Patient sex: M
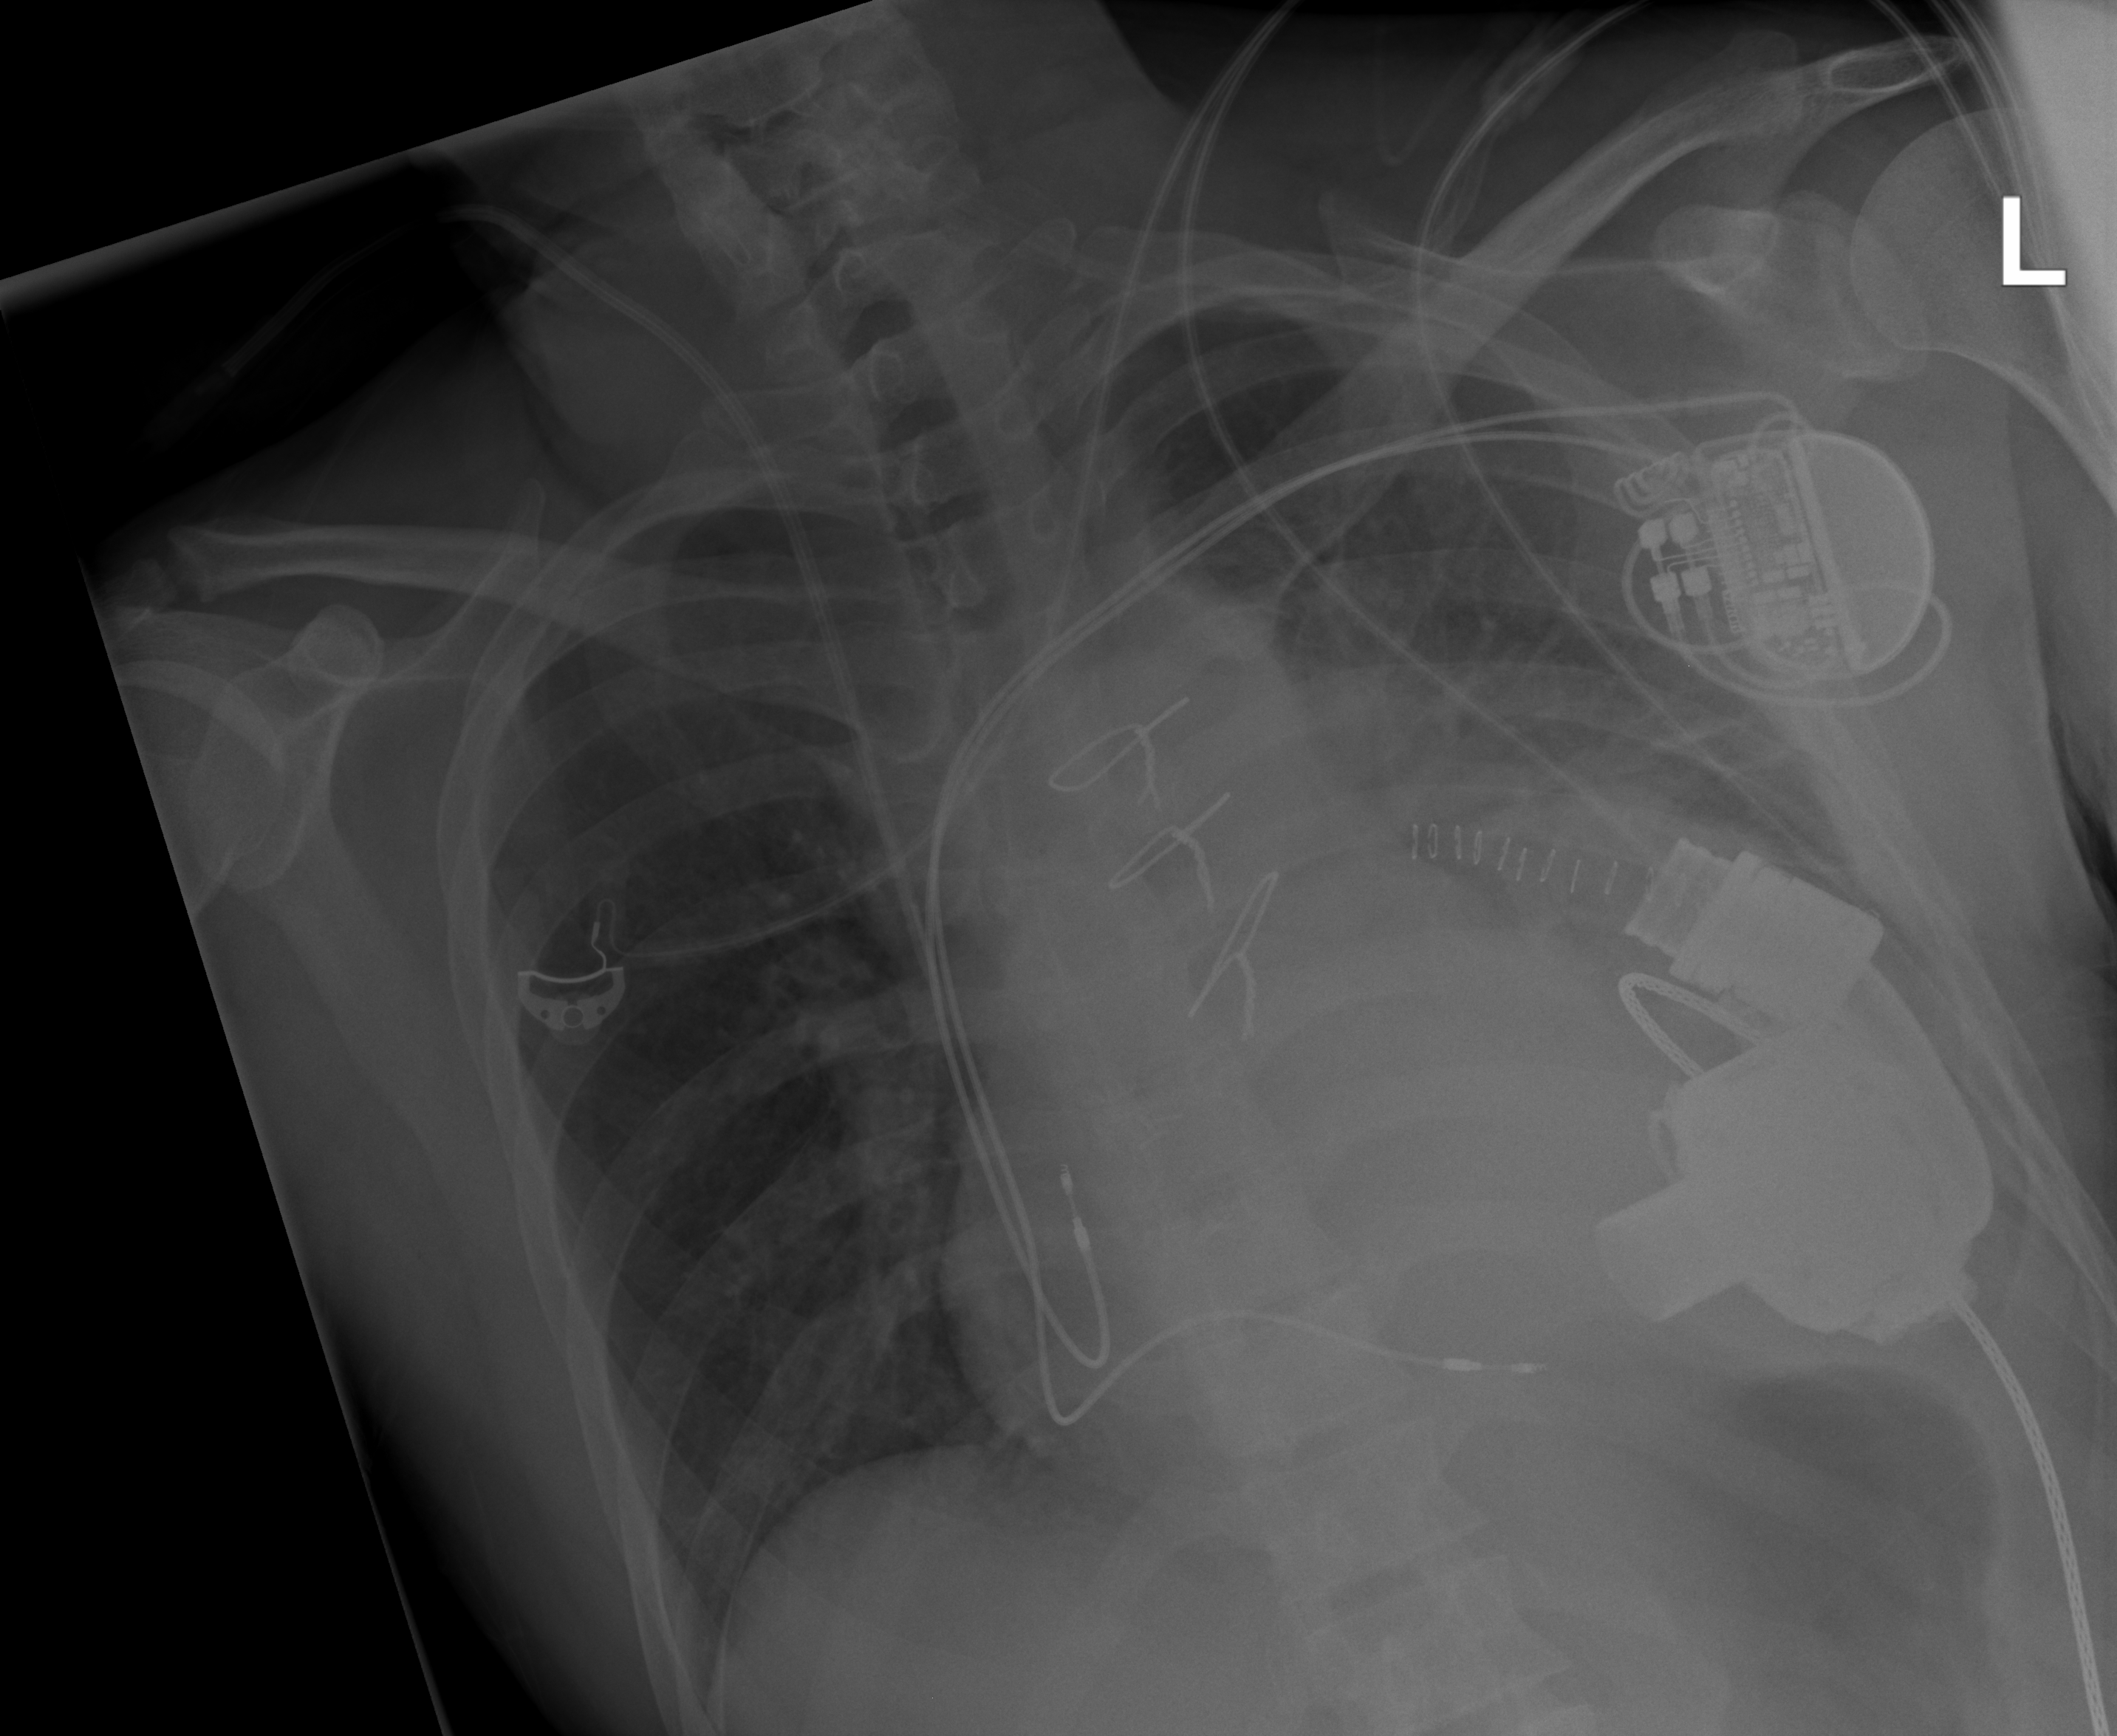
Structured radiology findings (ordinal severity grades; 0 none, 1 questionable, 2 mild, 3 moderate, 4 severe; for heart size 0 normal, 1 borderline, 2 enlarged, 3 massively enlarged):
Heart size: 2
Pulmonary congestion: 1
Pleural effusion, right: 0
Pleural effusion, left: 2
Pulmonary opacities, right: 0
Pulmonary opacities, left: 2
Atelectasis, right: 0
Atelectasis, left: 0